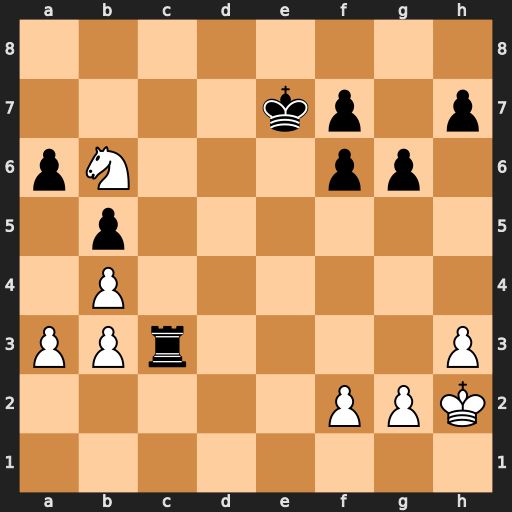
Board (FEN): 8/4kp1p/pN3pp1/1p6/1P6/PPr4P/5PPK/8
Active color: w
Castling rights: -
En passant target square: -
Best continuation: Nd5+ Ke6 Nxc3